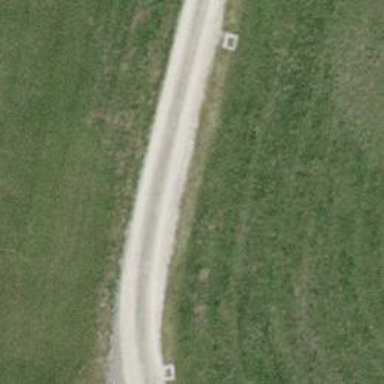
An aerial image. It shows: Compacted grade3 track.